Aerial crown-view tile of a tropical tree (Barro Colorado Island, Panama), acquired 20250217:
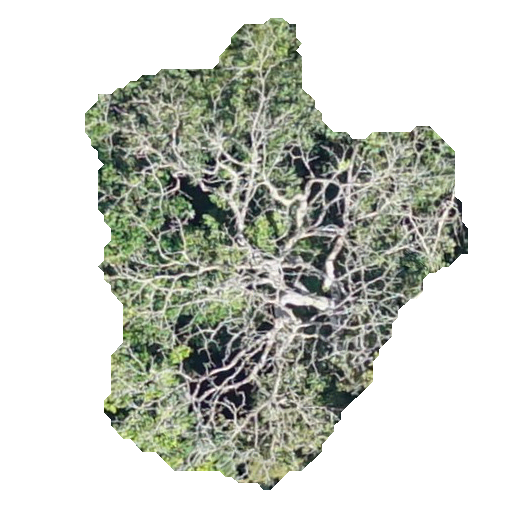
Species: Pseudobombax septenatum
GBIF accepted scientific name: Pseudobombax septenatum
Crown area: 168.603 m²